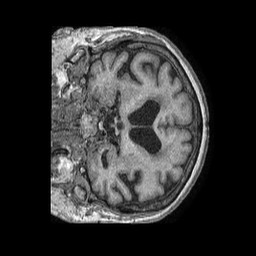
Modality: T1w
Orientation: coronal
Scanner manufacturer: philips
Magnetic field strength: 1.5 T
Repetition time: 0.007584 s
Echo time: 0.003479 s